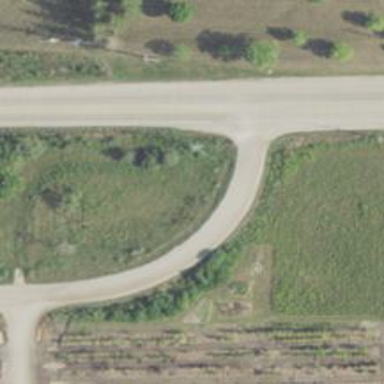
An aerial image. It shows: Stop road.